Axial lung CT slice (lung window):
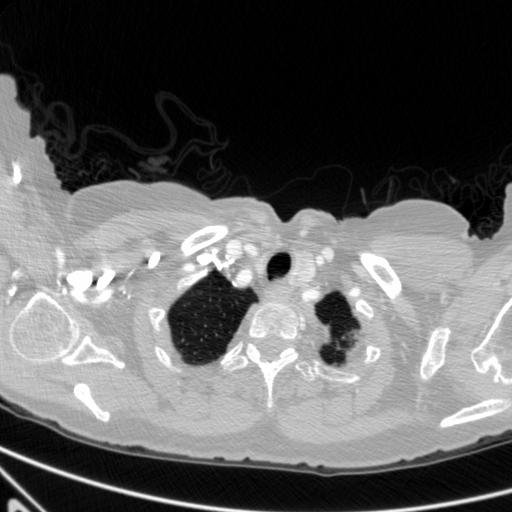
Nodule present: no